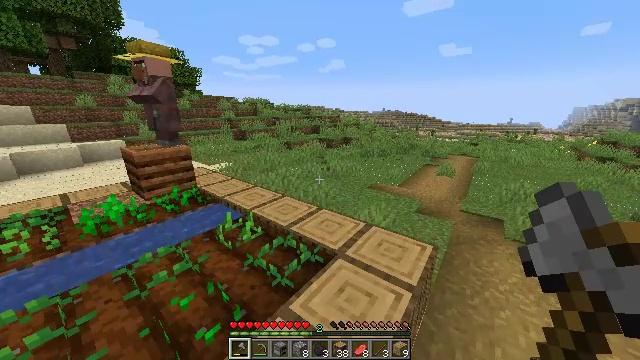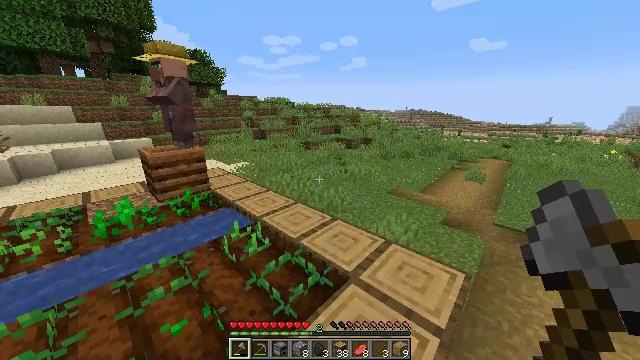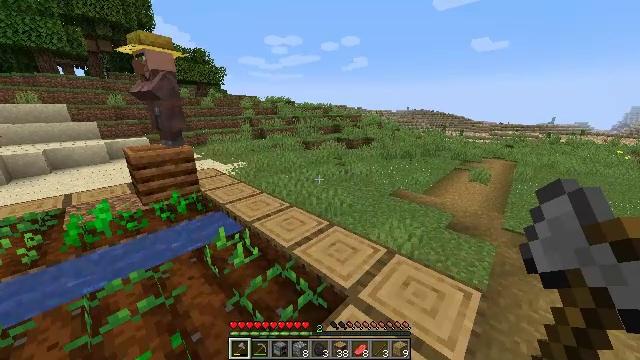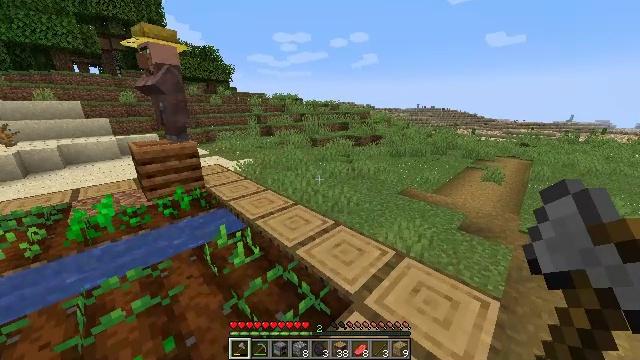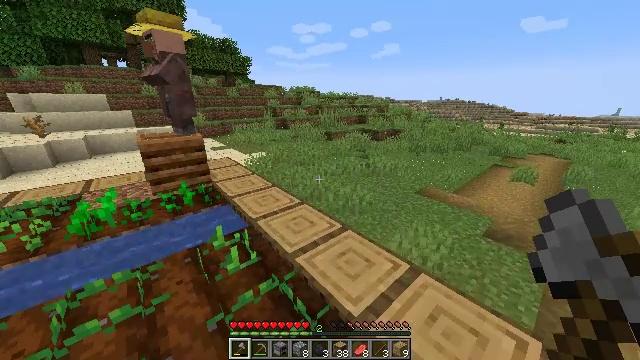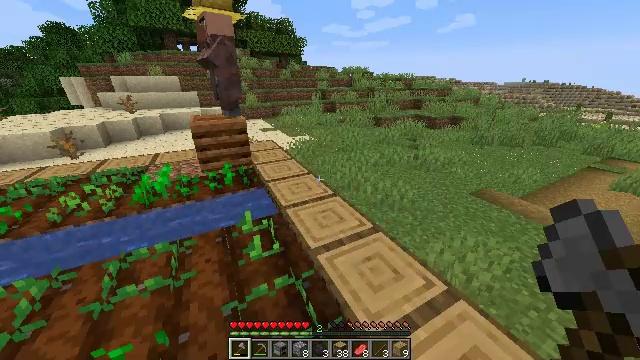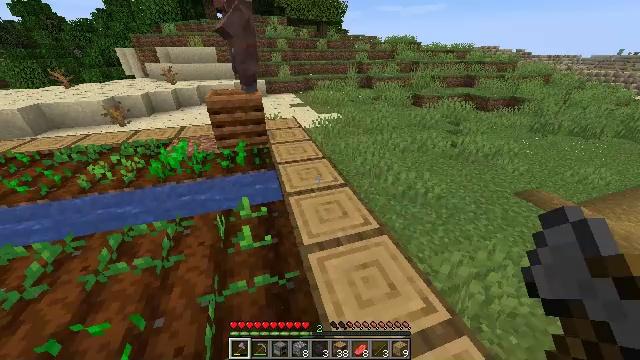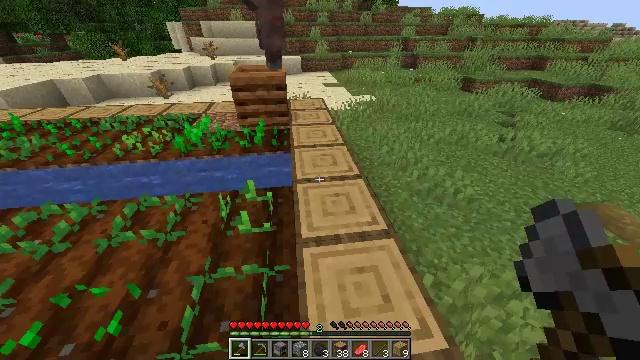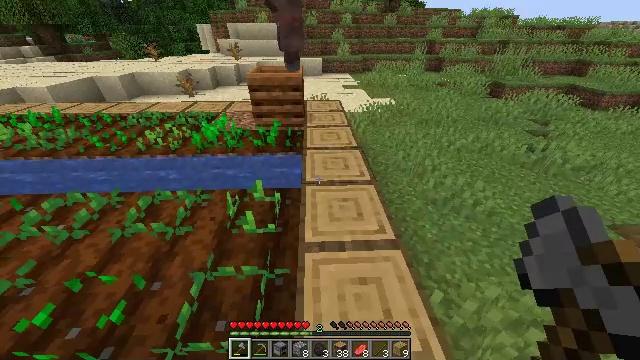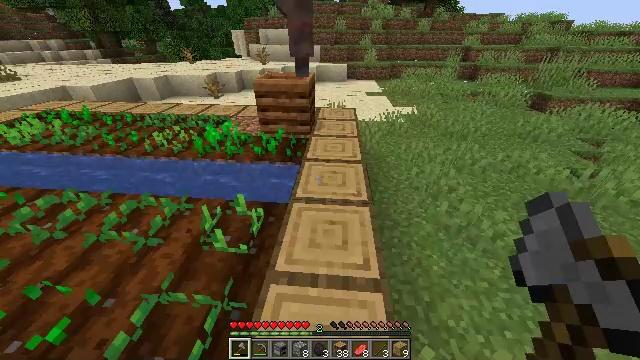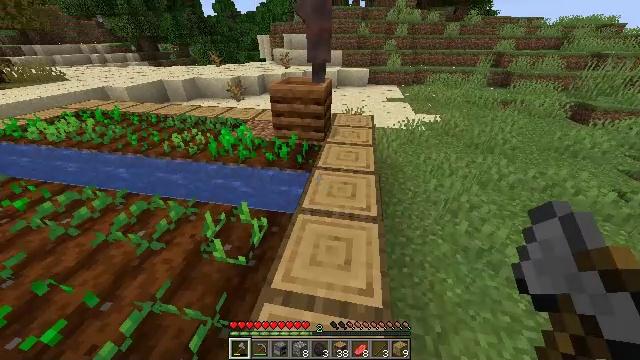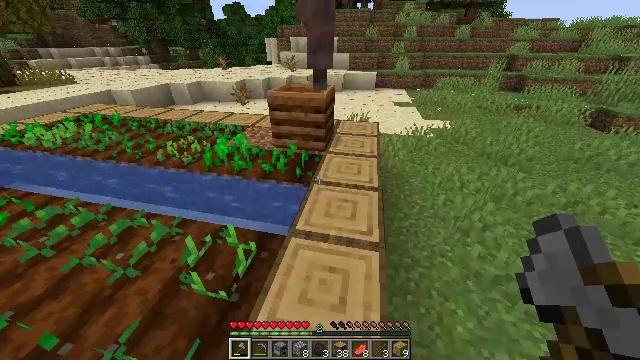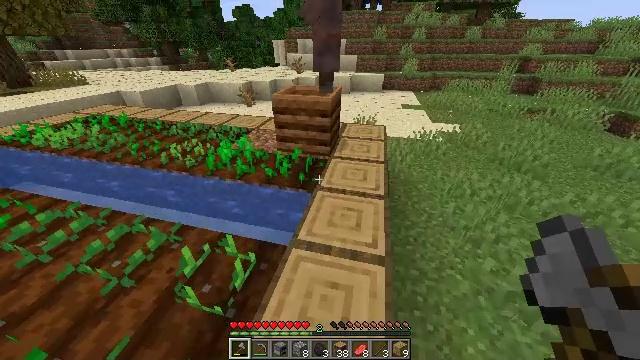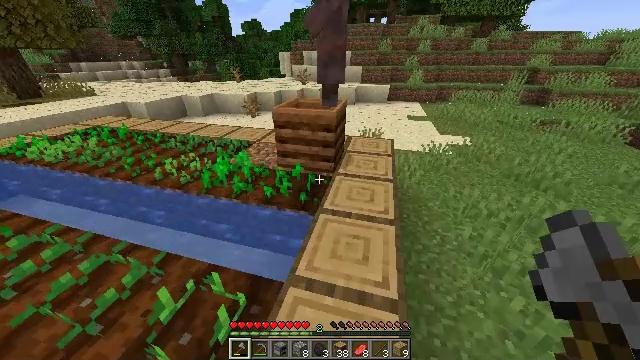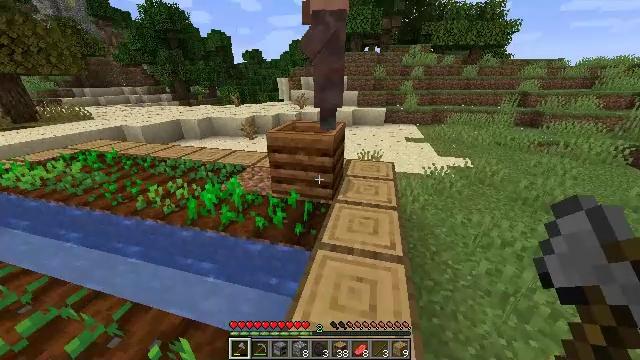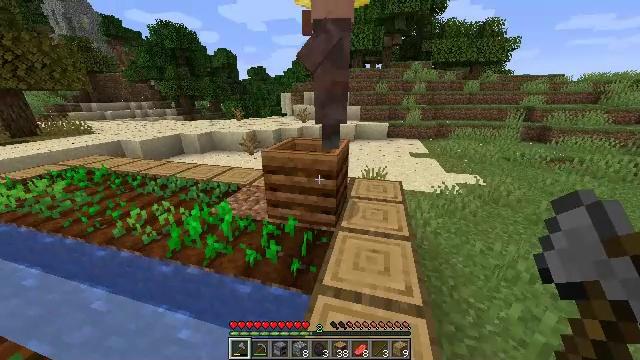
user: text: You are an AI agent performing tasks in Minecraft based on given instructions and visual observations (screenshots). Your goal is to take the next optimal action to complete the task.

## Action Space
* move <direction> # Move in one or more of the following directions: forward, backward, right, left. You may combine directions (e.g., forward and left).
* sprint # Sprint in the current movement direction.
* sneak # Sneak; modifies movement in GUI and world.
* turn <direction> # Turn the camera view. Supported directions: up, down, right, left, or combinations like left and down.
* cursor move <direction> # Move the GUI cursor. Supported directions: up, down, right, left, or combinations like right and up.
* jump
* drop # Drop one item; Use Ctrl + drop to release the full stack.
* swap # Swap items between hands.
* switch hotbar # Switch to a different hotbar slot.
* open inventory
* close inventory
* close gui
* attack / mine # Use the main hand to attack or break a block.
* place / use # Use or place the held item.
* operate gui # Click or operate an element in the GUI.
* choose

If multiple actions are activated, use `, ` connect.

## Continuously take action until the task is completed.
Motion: motion action
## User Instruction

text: Gather the composter from your farm.
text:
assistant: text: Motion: move forward, sprint, turn left
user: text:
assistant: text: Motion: move forward, sprint
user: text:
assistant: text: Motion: move forward and move right, sprint, turn left
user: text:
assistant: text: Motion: move forward and move right, sprint, turn left and down
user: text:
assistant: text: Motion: move forward and move right, sprint, turn left and down
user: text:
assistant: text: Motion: move forward and move right, sprint, turn left and down
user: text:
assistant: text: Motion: move forward and move right, sprint, turn left and down
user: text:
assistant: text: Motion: move forward and move right, sprint, turn left
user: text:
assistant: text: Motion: move forward and move right, sprint, turn left and up
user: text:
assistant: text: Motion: move forward, sprint, turn left
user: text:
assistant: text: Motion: move forward, sprint, turn left
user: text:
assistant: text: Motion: move forward, sprint, turn left
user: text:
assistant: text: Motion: move forward, sprint, turn left and up
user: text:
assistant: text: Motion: move forward, sprint, turn up
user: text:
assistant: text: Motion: move forward, sprint, turn up
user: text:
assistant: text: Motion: move forward, turn up
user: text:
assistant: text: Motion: move forward, turn up
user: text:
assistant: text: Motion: move forward and move right, turn up
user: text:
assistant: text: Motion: move forward and move right, turn left and up
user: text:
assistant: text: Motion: move forward and move right, turn left and up
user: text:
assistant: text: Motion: move forward and move right, turn left and up
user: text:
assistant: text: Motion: turn left and up, use / place
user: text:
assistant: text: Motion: turn left, use / place
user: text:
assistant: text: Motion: turn left, use / place
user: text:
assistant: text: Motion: no_op
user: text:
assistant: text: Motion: no_op
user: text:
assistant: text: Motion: no_op
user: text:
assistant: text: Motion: cursor move right
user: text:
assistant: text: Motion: cursor move right and down
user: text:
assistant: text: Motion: cursor move right and down